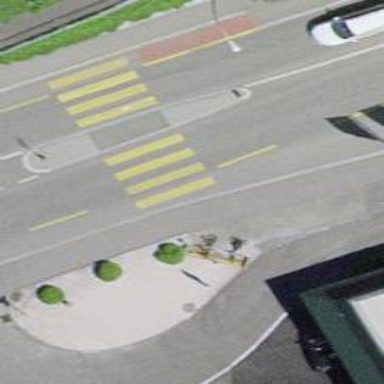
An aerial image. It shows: Marked zebra crossing with pedestrian island.